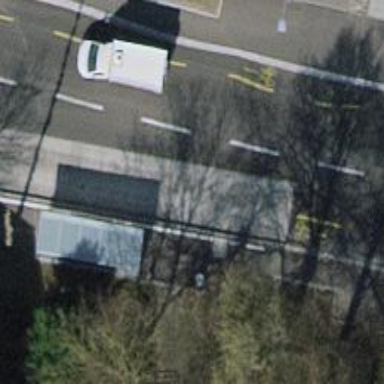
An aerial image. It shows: Bus stop equipped with public transport stop position.